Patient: sex M, age 65
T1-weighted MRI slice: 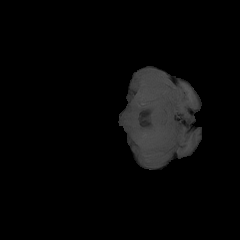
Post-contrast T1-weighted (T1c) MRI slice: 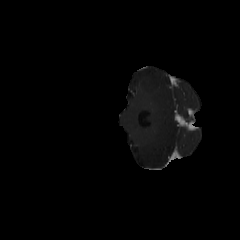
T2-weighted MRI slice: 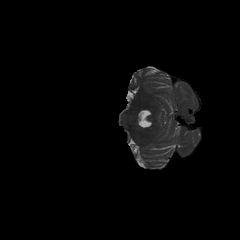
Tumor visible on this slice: no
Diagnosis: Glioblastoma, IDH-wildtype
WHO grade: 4